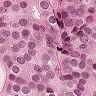
Metastatic tissue present: yes